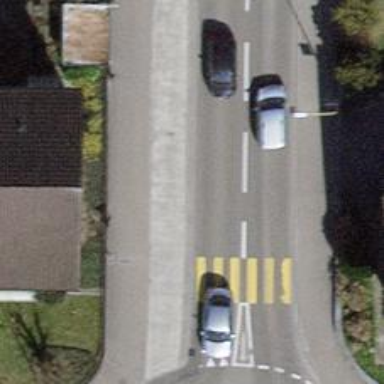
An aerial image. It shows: Public transport stop position.